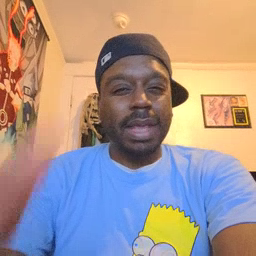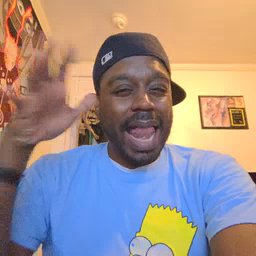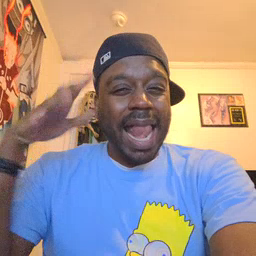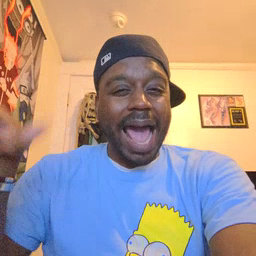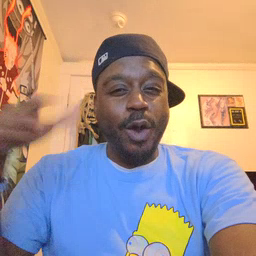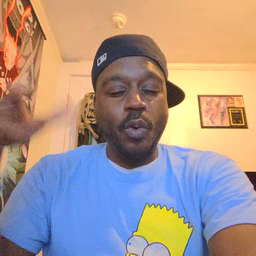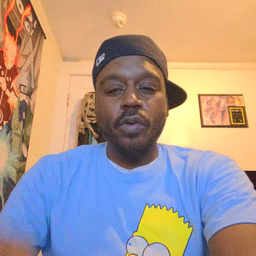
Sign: loud